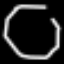
Label: octagon